RGB frame:
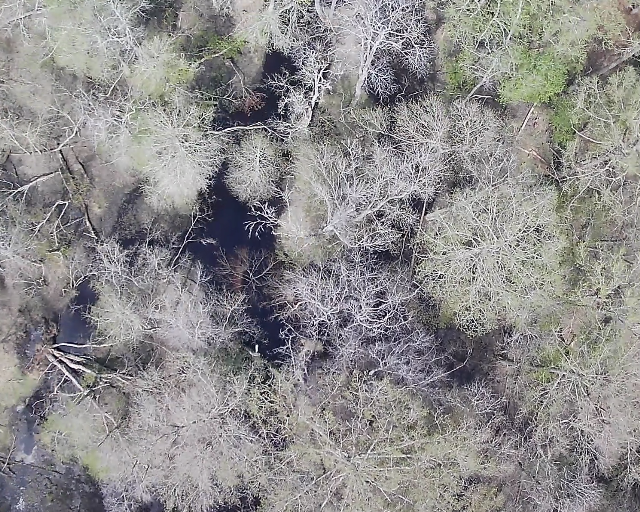
Thermal frame:
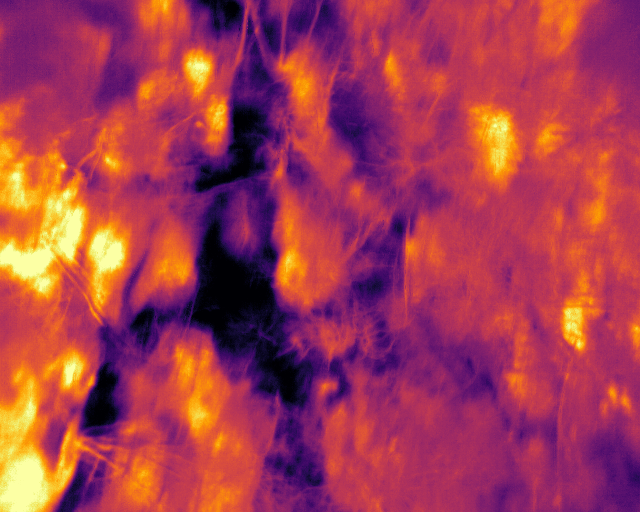
Captured: 2026-02-26 03:45:54
Pixels at or above 80 °C: 0 (fraction of frame: 0)